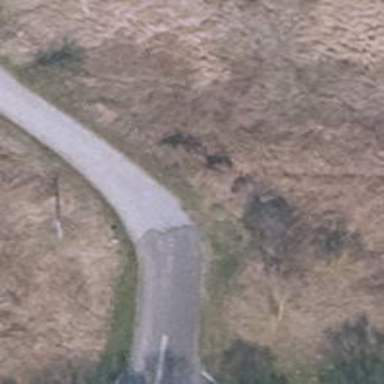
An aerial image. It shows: Unclassified road.